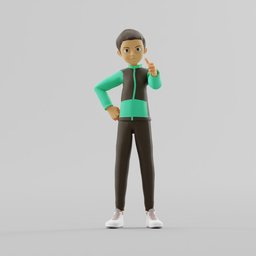
Label: people